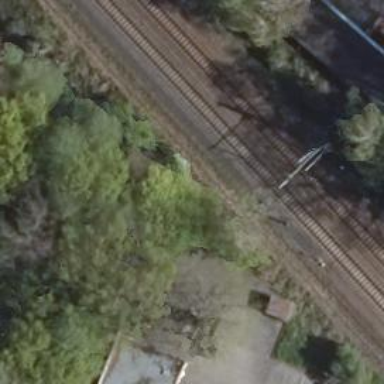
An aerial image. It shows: Light railway signal with light crossing form.